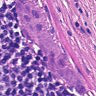
Metastatic tissue present: yes